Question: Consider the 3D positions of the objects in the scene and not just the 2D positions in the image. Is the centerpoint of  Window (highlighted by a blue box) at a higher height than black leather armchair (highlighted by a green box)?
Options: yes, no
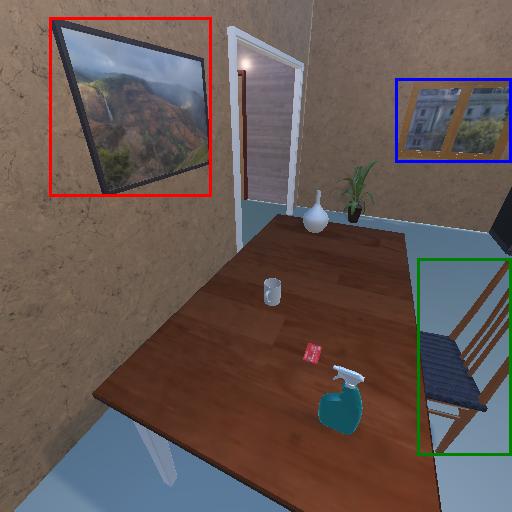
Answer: yes